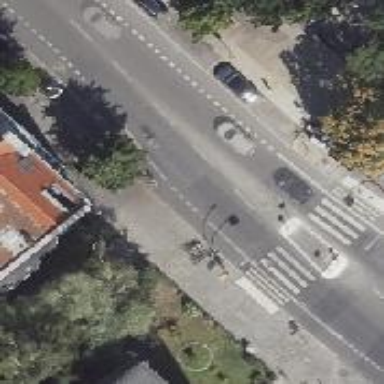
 along with exclusive cycle lanes on both sides. There is parking lane on the right side of the road."